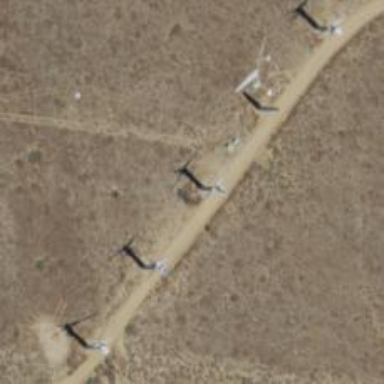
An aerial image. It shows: Wind power generator employing wind turbines.